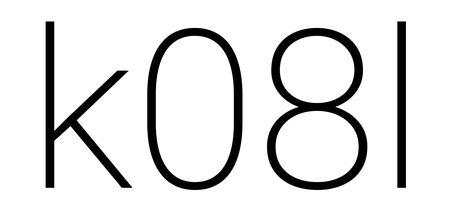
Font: Roboto_ExtraLight